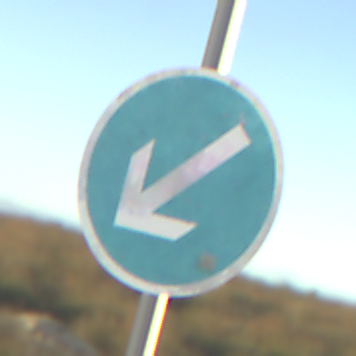
Verkehrszeichen: VorgeschriebeneVorbeifahrtLinks
Umgebung: Outdoor, Nature
Tageszeit: SunriseSunset
Wetter: PartlyCloudy
Licht: Natural
Jahreszeit: NotSpecified
Kontrast: HighContrast